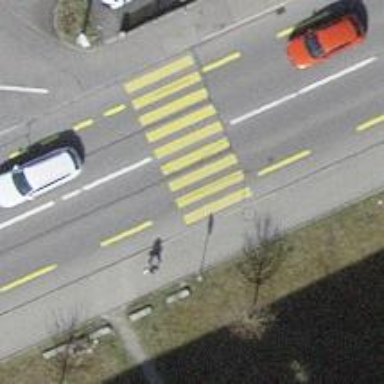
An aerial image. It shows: Marked road crossing.